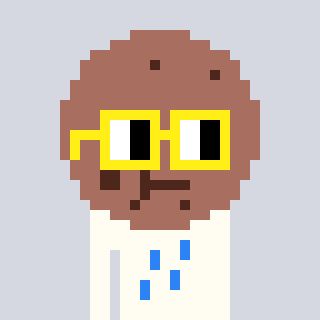
a pixel art character with square yellow glasses, a cookie-shaped head and a grayscale-colored body on a cool background